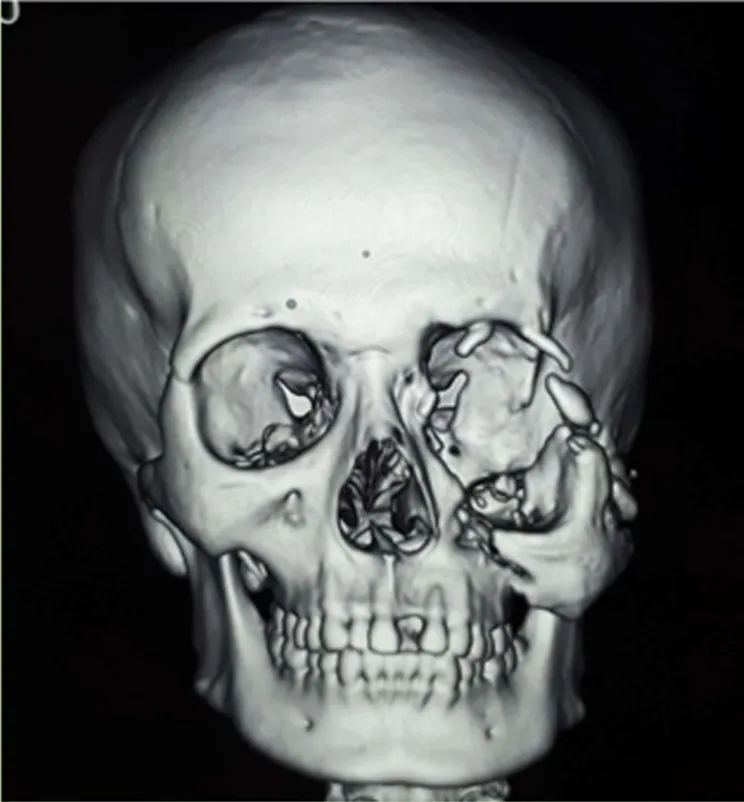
Three-dimensional CT-scan before reconstrucrion.
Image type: radiology (ct)